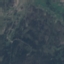
Land use / land cover: HerbaceousVegetation